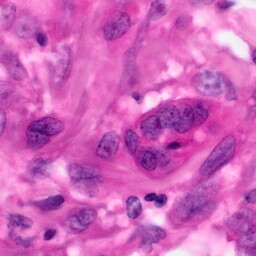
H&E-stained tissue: Pancreatic